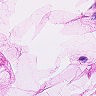
Metastatic tissue present: no